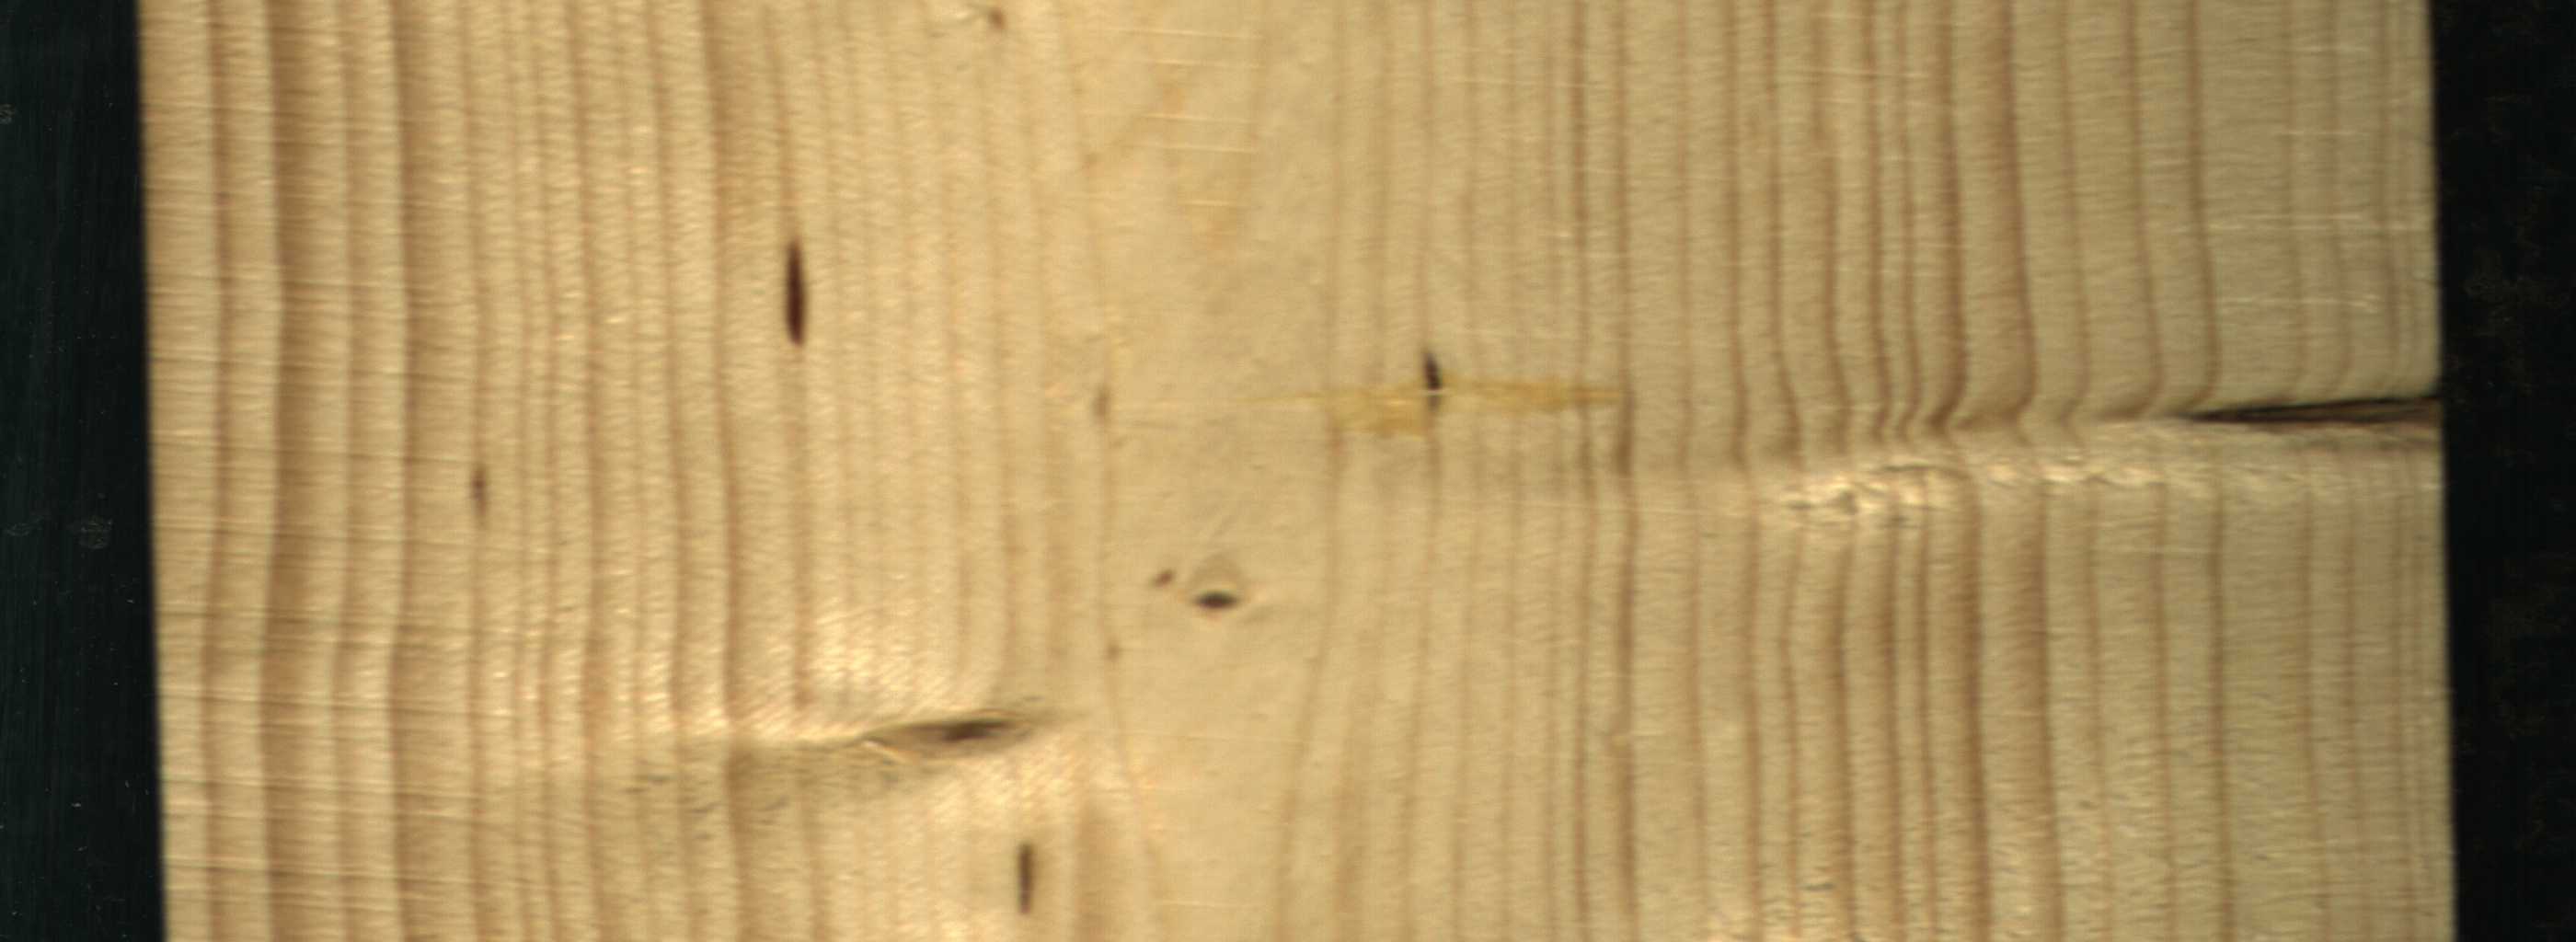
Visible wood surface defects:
resin
resin
resin
Dead_Knot
Live_Knot
Live_Knot